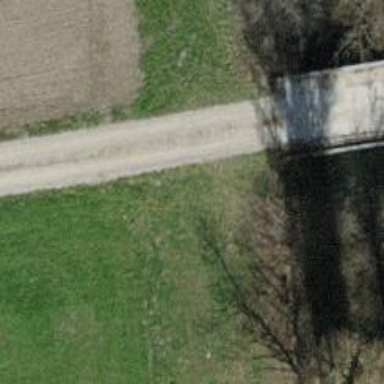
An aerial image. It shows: Bridge over grade2 track.